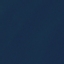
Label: SeaLake